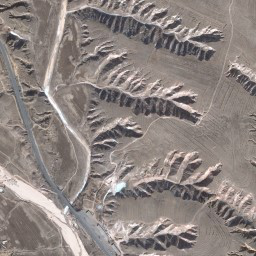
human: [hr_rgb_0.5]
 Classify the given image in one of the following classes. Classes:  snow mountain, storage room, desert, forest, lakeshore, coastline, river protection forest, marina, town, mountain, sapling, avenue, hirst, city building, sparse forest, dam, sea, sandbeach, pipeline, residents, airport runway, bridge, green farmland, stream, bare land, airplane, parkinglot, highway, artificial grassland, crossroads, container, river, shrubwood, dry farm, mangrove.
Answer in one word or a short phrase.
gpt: mountain